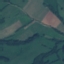
Land use / land cover: Pasture